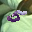
Label: 5